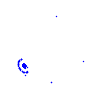
Particle: electron